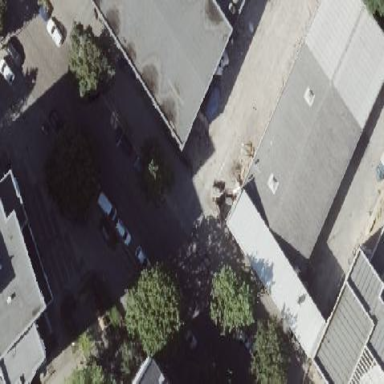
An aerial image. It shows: Industrial building with white roof.